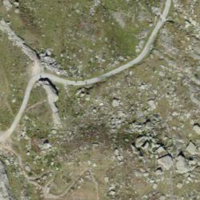
EUNIS habitat code: 31
Species observed at this site:
Chamaenerion dodonaei